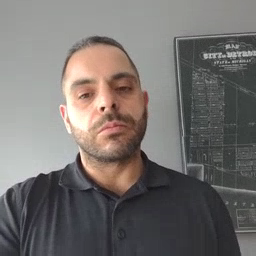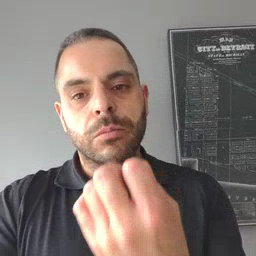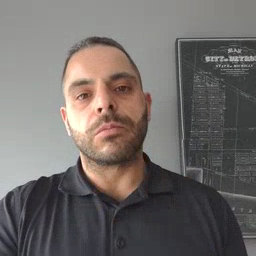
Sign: snack